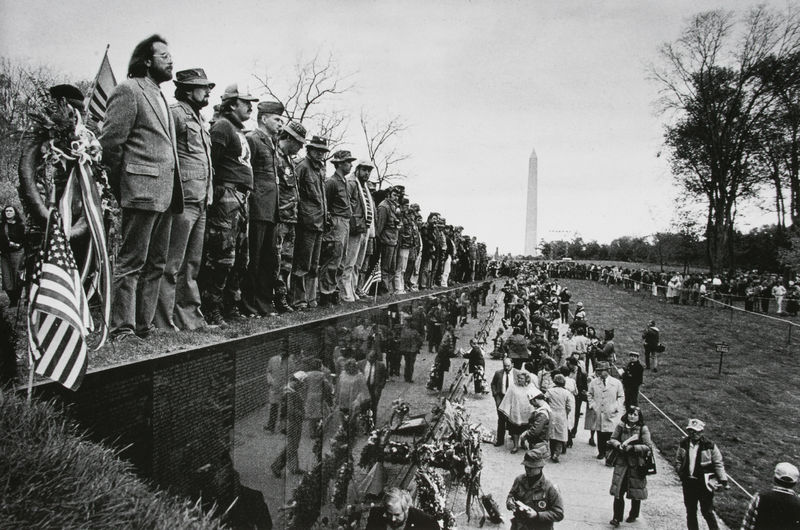
Titel: Vietnam Veterans Memorial
Künstler: Maya Ying Lin
Standort: Washington, D.C.
Institution: Constitution Gardens
Schlagwörter: baum, himmel, mann, bäume, landschaft, menschen, blumen, marmor, männer, gras, weg, wiese, bart, feier, schrift, fahne, flagge, mauer, amerika, soldaten, streifen, gruppen, foto, fotografie, sterne, brille, soldat, kranz, obelisk, usa, mahnmal, washington, veteran, veterane, veteranen, memorial, stars and stripes, memorial day, stars and, vietnamveteranen